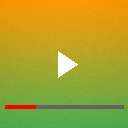
Screen state: on